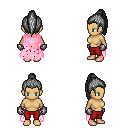
a pixel art fantasy rpg character, female body template, human, tanned skin, pink tattered cape, red pants, gray long topknot hairstyle, metal gloves, four views (front, back, left, right), 2x2 character sprite sheet, small pixel art, hard edges, no anti-aliasing